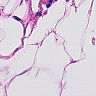
Metastatic tissue present: no